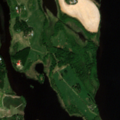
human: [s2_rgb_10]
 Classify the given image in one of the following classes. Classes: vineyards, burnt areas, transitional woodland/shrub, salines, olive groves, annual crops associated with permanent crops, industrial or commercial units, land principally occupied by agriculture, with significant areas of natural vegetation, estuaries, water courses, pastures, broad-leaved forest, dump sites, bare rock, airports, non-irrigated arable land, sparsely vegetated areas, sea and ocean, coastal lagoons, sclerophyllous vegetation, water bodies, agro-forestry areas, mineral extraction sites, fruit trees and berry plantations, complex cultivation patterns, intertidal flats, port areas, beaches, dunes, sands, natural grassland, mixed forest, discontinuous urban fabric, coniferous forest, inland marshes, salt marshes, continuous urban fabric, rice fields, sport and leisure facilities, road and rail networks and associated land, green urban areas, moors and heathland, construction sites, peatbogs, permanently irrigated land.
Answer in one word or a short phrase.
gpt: non-irrigated arable land, land principally occupied by agriculture, with significant areas of natural vegetation, broad-leaved forest, water bodies